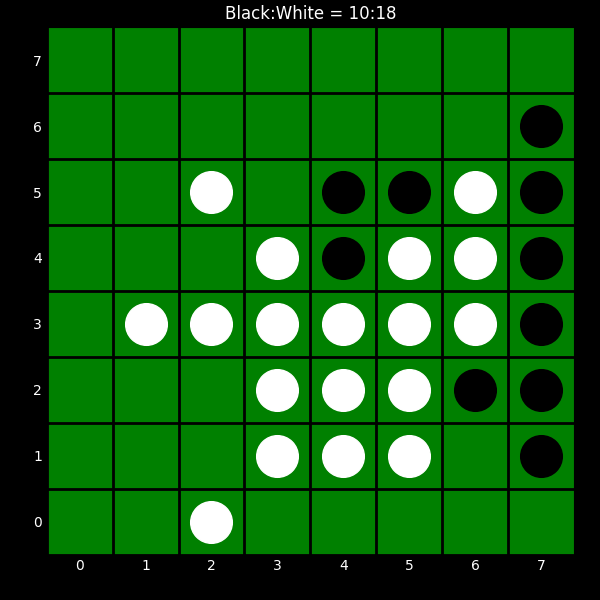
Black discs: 10
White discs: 18